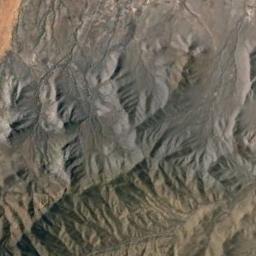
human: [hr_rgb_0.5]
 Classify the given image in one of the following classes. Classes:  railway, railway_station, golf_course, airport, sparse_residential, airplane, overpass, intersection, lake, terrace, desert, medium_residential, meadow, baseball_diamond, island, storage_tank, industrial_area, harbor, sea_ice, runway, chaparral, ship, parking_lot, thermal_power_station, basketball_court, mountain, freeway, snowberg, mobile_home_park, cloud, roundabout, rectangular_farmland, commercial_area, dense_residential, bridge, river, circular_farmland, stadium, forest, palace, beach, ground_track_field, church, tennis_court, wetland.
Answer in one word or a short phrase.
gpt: mountain